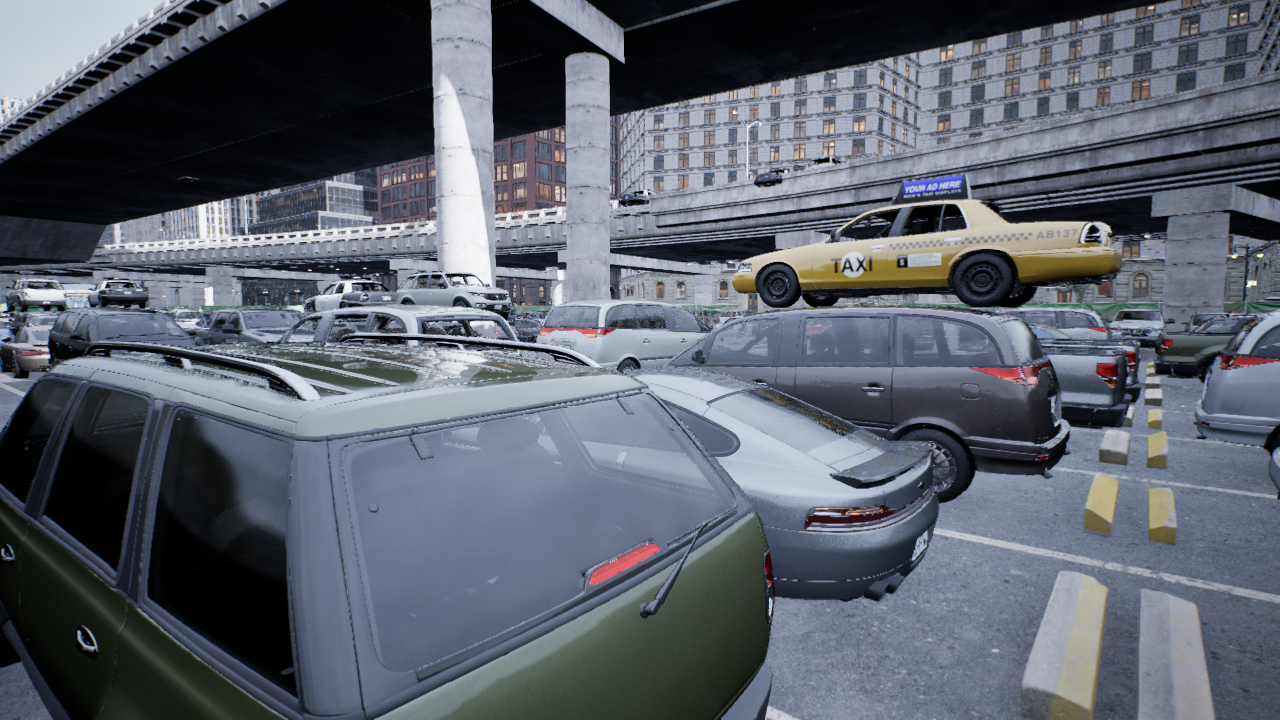
Venue: arterial
Lighting: overcast
Vehicle rig: minivan